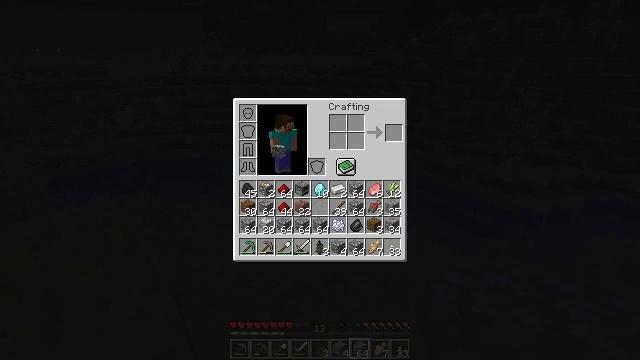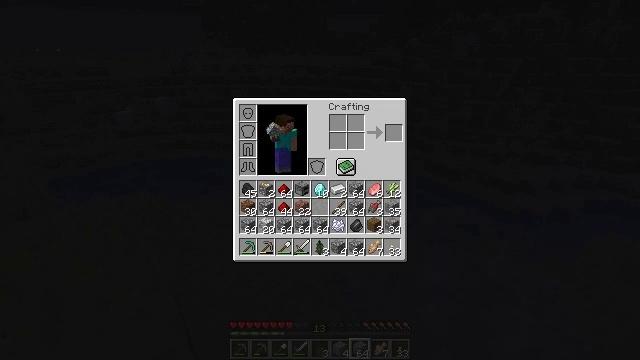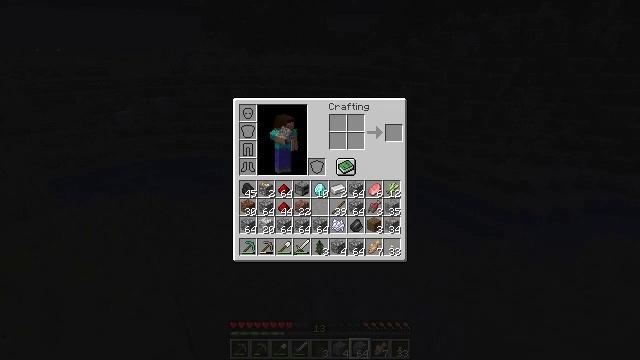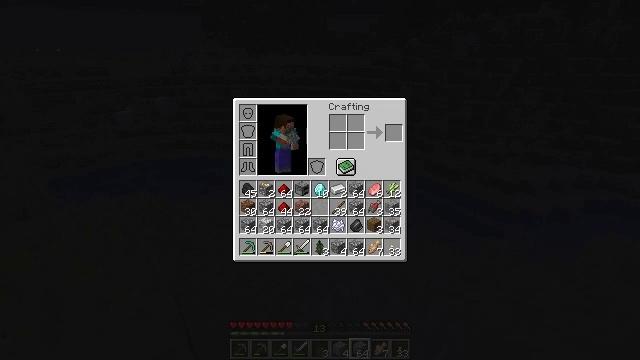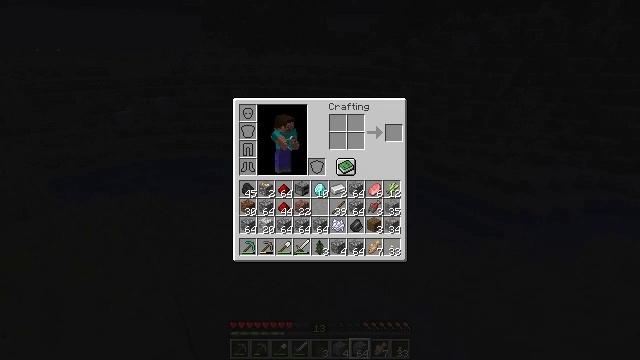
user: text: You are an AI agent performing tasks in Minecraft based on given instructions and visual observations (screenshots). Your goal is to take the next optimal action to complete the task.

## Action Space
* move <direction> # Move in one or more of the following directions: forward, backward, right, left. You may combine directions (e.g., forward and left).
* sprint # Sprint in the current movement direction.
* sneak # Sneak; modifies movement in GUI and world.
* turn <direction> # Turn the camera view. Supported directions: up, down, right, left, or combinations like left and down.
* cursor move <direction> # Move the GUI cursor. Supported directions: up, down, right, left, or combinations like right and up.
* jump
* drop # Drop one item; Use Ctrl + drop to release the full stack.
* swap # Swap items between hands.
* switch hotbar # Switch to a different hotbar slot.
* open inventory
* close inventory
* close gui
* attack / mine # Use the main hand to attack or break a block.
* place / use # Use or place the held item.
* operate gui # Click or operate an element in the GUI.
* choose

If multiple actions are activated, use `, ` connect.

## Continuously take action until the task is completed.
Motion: motion action
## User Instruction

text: Remove a crafting table from the inventory.
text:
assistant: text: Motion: no_op
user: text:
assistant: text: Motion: no_op
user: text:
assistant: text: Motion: no_op
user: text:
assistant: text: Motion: cursor move left
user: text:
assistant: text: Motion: no_op